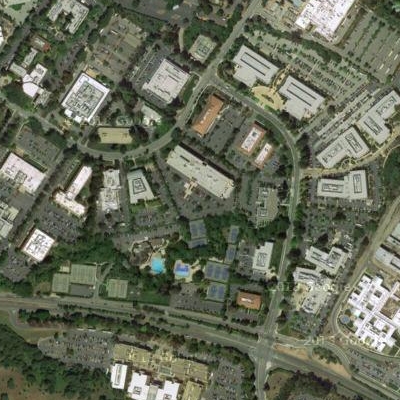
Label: cIndustry